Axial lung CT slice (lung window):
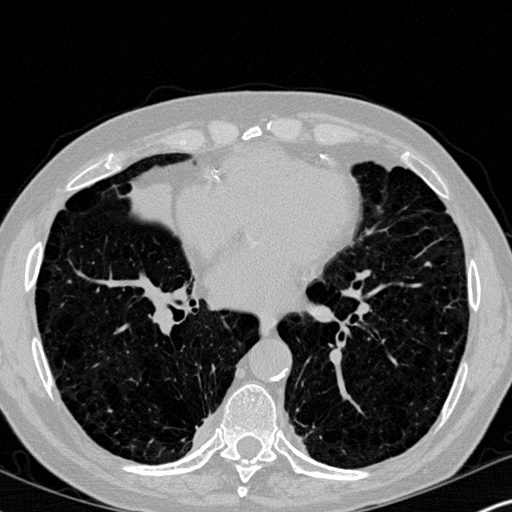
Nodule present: no